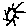
Label: sun